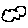
Label: cloud